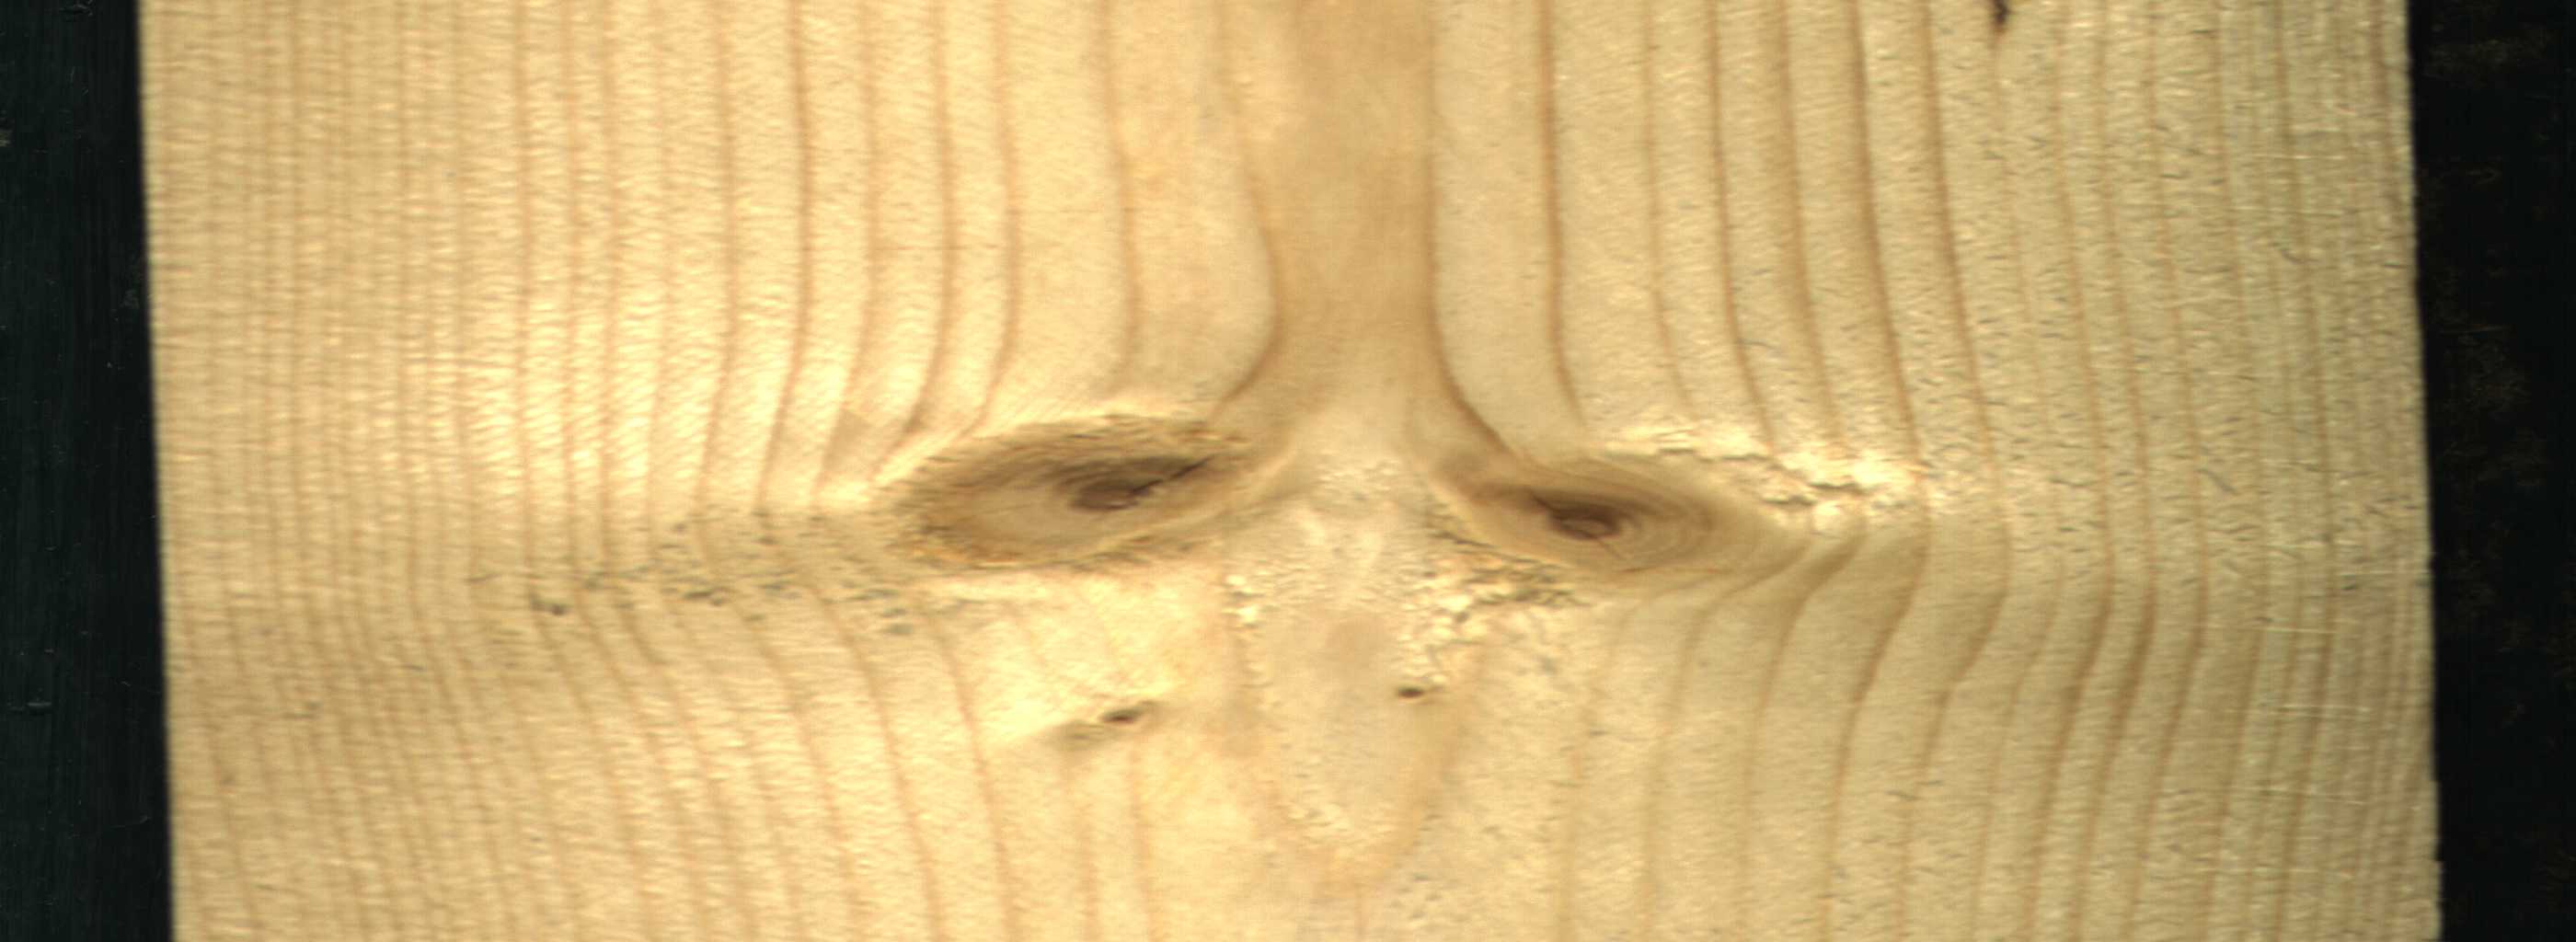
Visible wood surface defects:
resin
knot_with_crack
Live_Knot
Live_Knot
Live_Knot